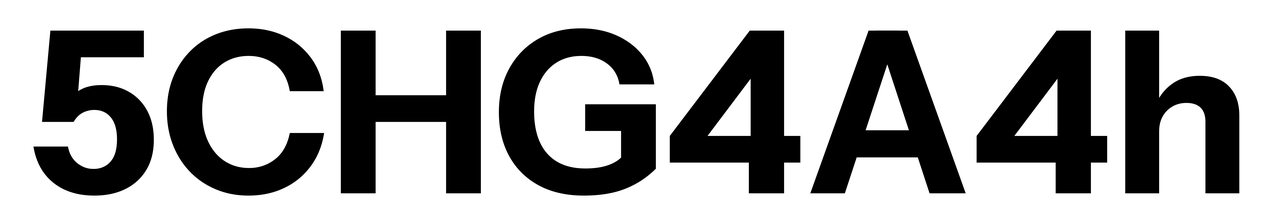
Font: InstrumentSans_Bold